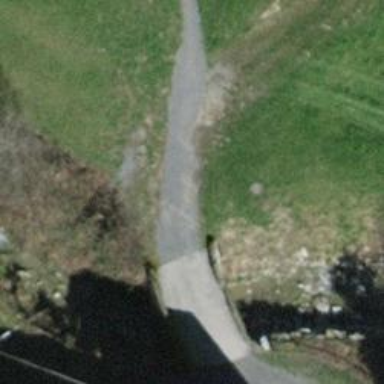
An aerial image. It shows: Path on bridge.